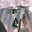
Label: 7